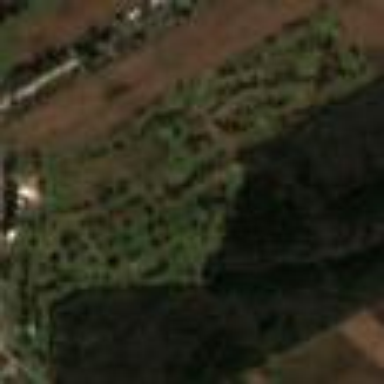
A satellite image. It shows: Golf course surrounded by greenery.